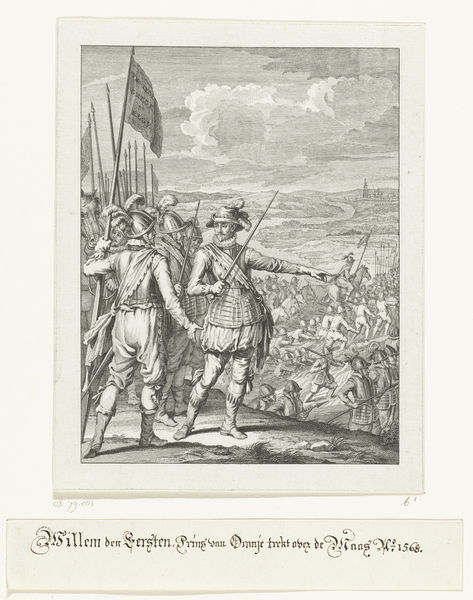
Titel: Het leger van de prins steekt de Maas over
Künstler: Theodoor Koning
Standort: Amsterdam
Institution: Rijksmuseum
Schlagwörter: hat, soldiers, sword, arm, print, cloud, clouds, man, sky, hill, sun, armor, armour, helmet, uniform, river, black and white, army, battle, boots, flag, pencil, war, horse, finger, pointing, script, black white, guards, text, banner, willem, leader, solider, he, prinz, conquistadors, conquerer, satch, oranje, mehill, engravung, exploror, flsh, plantations